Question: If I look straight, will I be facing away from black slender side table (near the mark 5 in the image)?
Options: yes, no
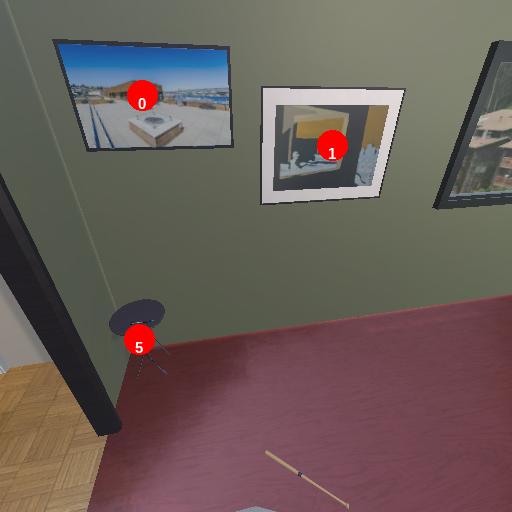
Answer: yes